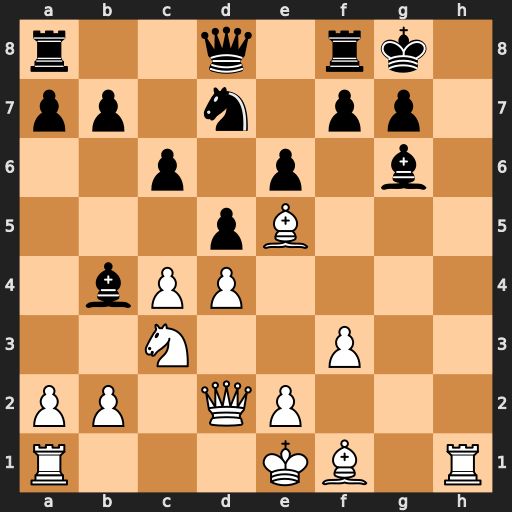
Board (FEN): r2q1rk1/pp1n1pp1/2p1p1b1/3pB3/1bPP4/2N2P2/PP1QP3/R3KB1R
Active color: w
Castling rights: KQ
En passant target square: -
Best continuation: Rh8+ Kxh8 Qh6+ Kg8 Qxg7#